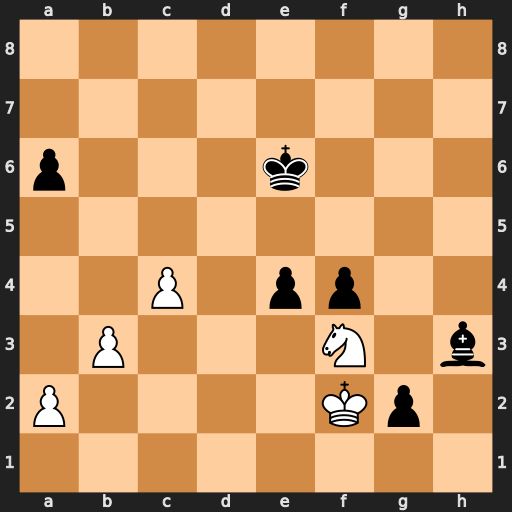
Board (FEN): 8/8/p3k3/8/2P1pp2/1P3N1b/P4Kp1/8
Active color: w
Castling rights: -
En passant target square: -
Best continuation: Ng5+ Kf5 Nxh3